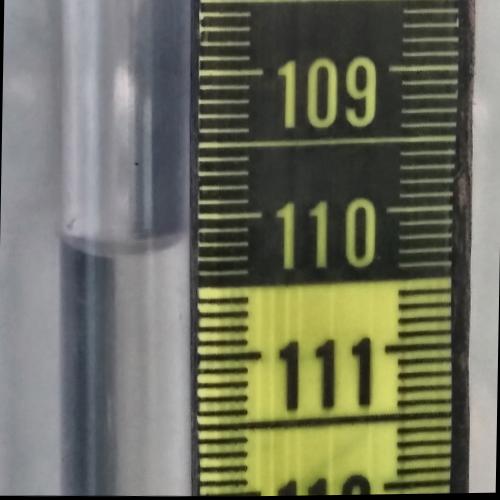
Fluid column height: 110.2 cm